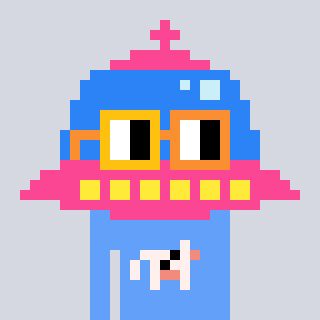
a pixel art character with square yellow and orange glasses, a ufo-shaped head and a blue-colored body on a cool background